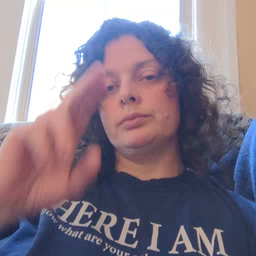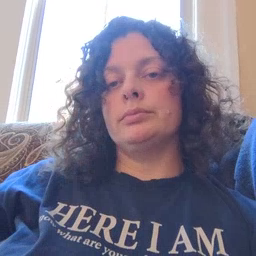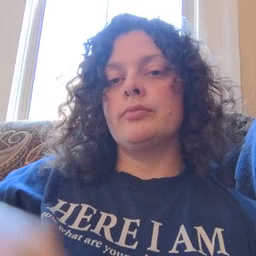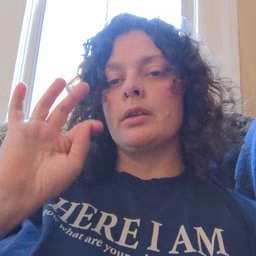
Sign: find